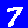
Digit: 7